Question: Consider the Android native clock app. Here is a picture of it, the graphics looks modified (compared to mine at least) but it gets the point across:

See those tabs on top? When you click them, a new view pops up below in the main body of the activity. Currently it is alarm clock, but if you clicked timer or stopwatch that would change. How is this accomplished? From what I can tell it is the same activity (clicking only causes a different button to be highlighted, there is no transition to a new activity).
I'm sure this is a totally simple question, but I haven't come across it yet and I tried to search for it but I guess I wasn't explaining it well enough for the google and SO search engine... Thanks!
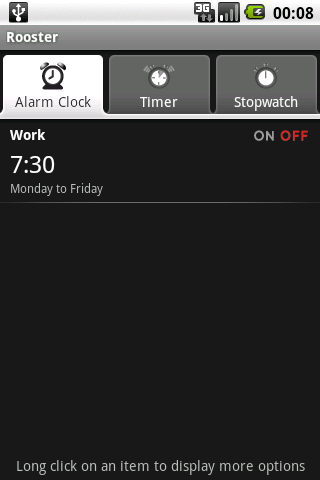
Answer: Tabs can be setup to pop different views :
'''
LocalActivityManager localActivityManager = new LocalActivityManager(this, false);
tabHost.setup(localActivityManager);
TabSpec spec = tabHost.newTabSpec("tab1").setIndicator("My Tab1").setContent(R.id.layout_tab1);
tabHost.addTab(spec);
spec = tabHost.newTabSpec("tab2").setIndicator("My Tab2").setContent(R.id.layout_tab2);
tabHost.addTab(spec);
spec = tabHost.newTabSpec("tab3").setIndicator("My Tab3").setContent(R.id.layout_tab3);
tabHost.addTab(spec);
'''
Or they can be setup to pop different activities :
'''
someActivity = new Intent().setClass(this, SomeActivity.class);
spec = tabHost.newTabSpec("tab3").setIndicator("My Activity Tab").setContent(someActivity);
tabHost.addTab(spec);
'''
(notice how the setContent allows you to specify an int (pointing to a layout ID), or an intent (pointing to an activity)
Unsure how the calendar app is implemented, but like with many things in Android, choices are plentiful.